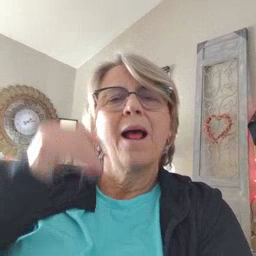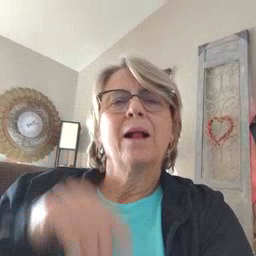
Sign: smile